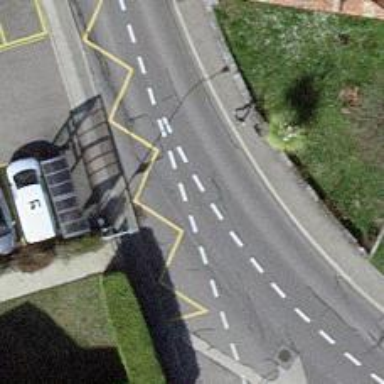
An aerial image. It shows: Tertiary road.